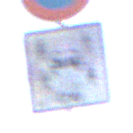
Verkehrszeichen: CarsharingfahrzeugeFrei
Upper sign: EingeschraenktesHalteverbot
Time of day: SunriseSunset
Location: Outdoor (Nature)
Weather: Clear
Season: NotSpecified
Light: Natural